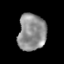
Tissue: lung
Cell type: Others
Senescence score: 0.1755
Nuclear area (px): 1002
Mean DAPI intensity: 143.071